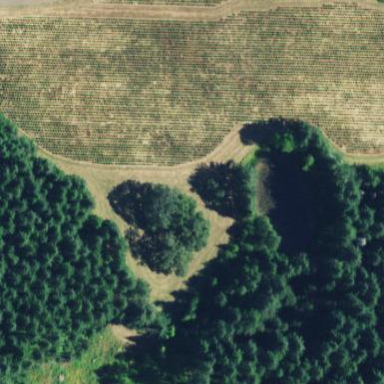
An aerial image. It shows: Orchard.